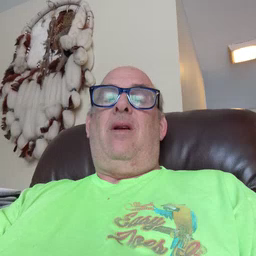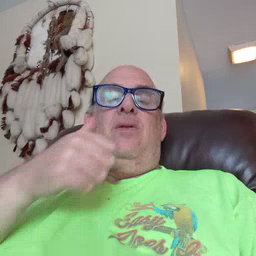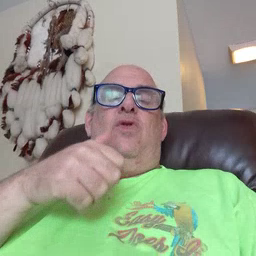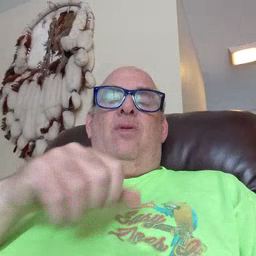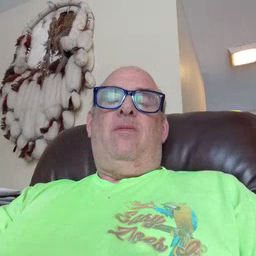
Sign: girl